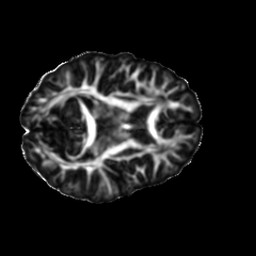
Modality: FA
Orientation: axial
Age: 10
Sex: male
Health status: ill
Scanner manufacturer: ge
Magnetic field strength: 3 T
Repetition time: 7.5 s
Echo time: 0.079 s